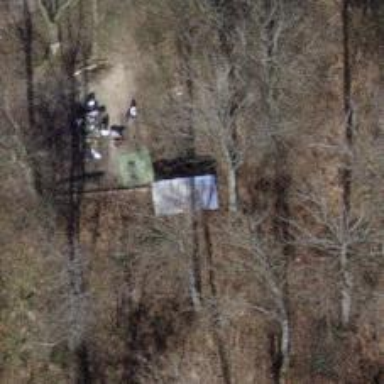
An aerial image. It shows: Picnic site for tourists.